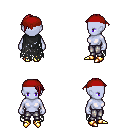
a pixel art fantasy rpg character, female body template, dark elf, purple skin, black tattered cape, metal pants, brunette long mohawk hairstyle, red bandana, gold boots, four views (front, back, left, right), 2x2 character sprite sheet, small pixel art, hard edges, no anti-aliasing